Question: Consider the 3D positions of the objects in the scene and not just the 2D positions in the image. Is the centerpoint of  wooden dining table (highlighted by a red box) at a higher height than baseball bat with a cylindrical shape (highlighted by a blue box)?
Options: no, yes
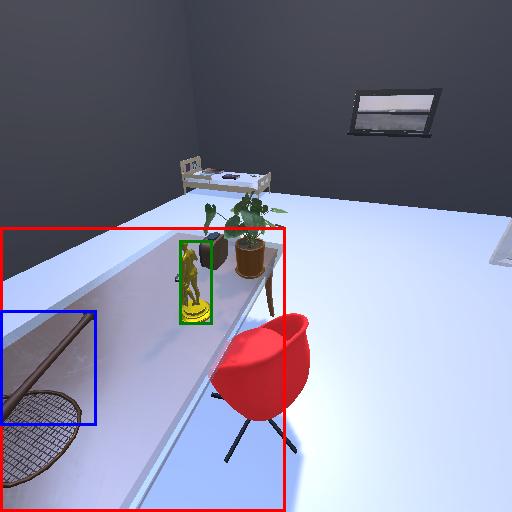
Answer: no